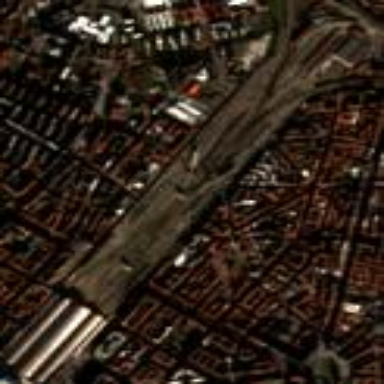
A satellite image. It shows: Railway area.